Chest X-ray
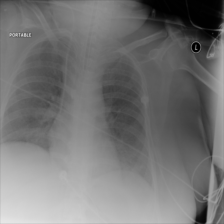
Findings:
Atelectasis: negative
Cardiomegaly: negative
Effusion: negative
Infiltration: negative
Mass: negative
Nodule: negative
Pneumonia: negative
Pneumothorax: negative
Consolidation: negative
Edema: negative
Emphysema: negative
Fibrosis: negative
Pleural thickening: negative
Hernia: negative